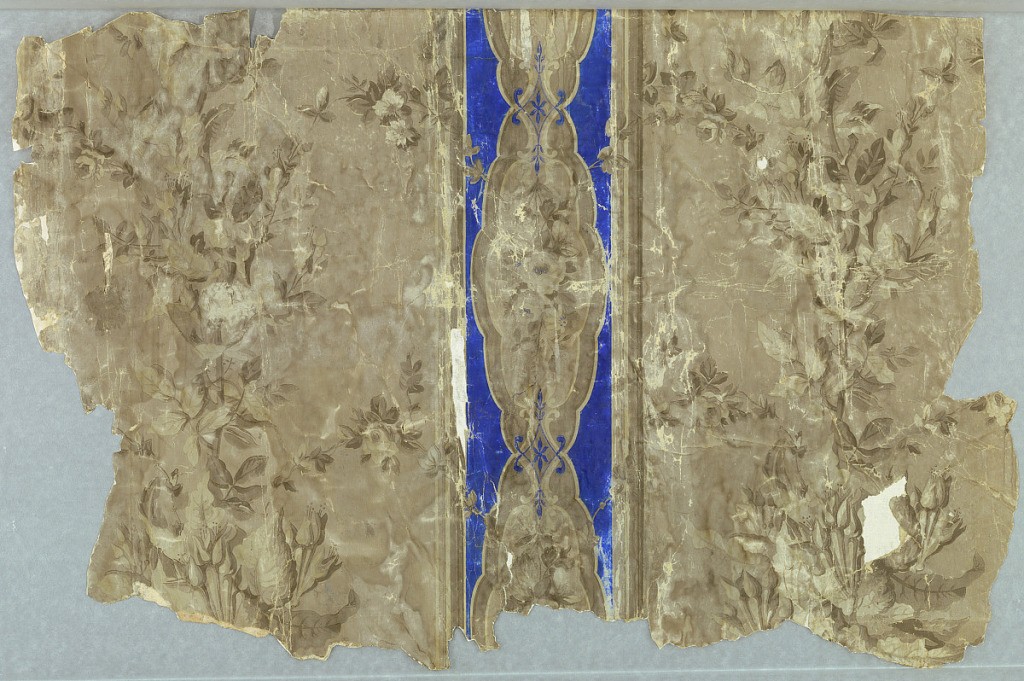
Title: Sidewall
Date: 1845–55
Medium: Block-printed paper
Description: Nearly two widths; wide band with axial vine set with fuchsias, alternating with narrow band of shaped medallions, enclosing roses, outlined by blue reserve. Printed in grisaille with blue.